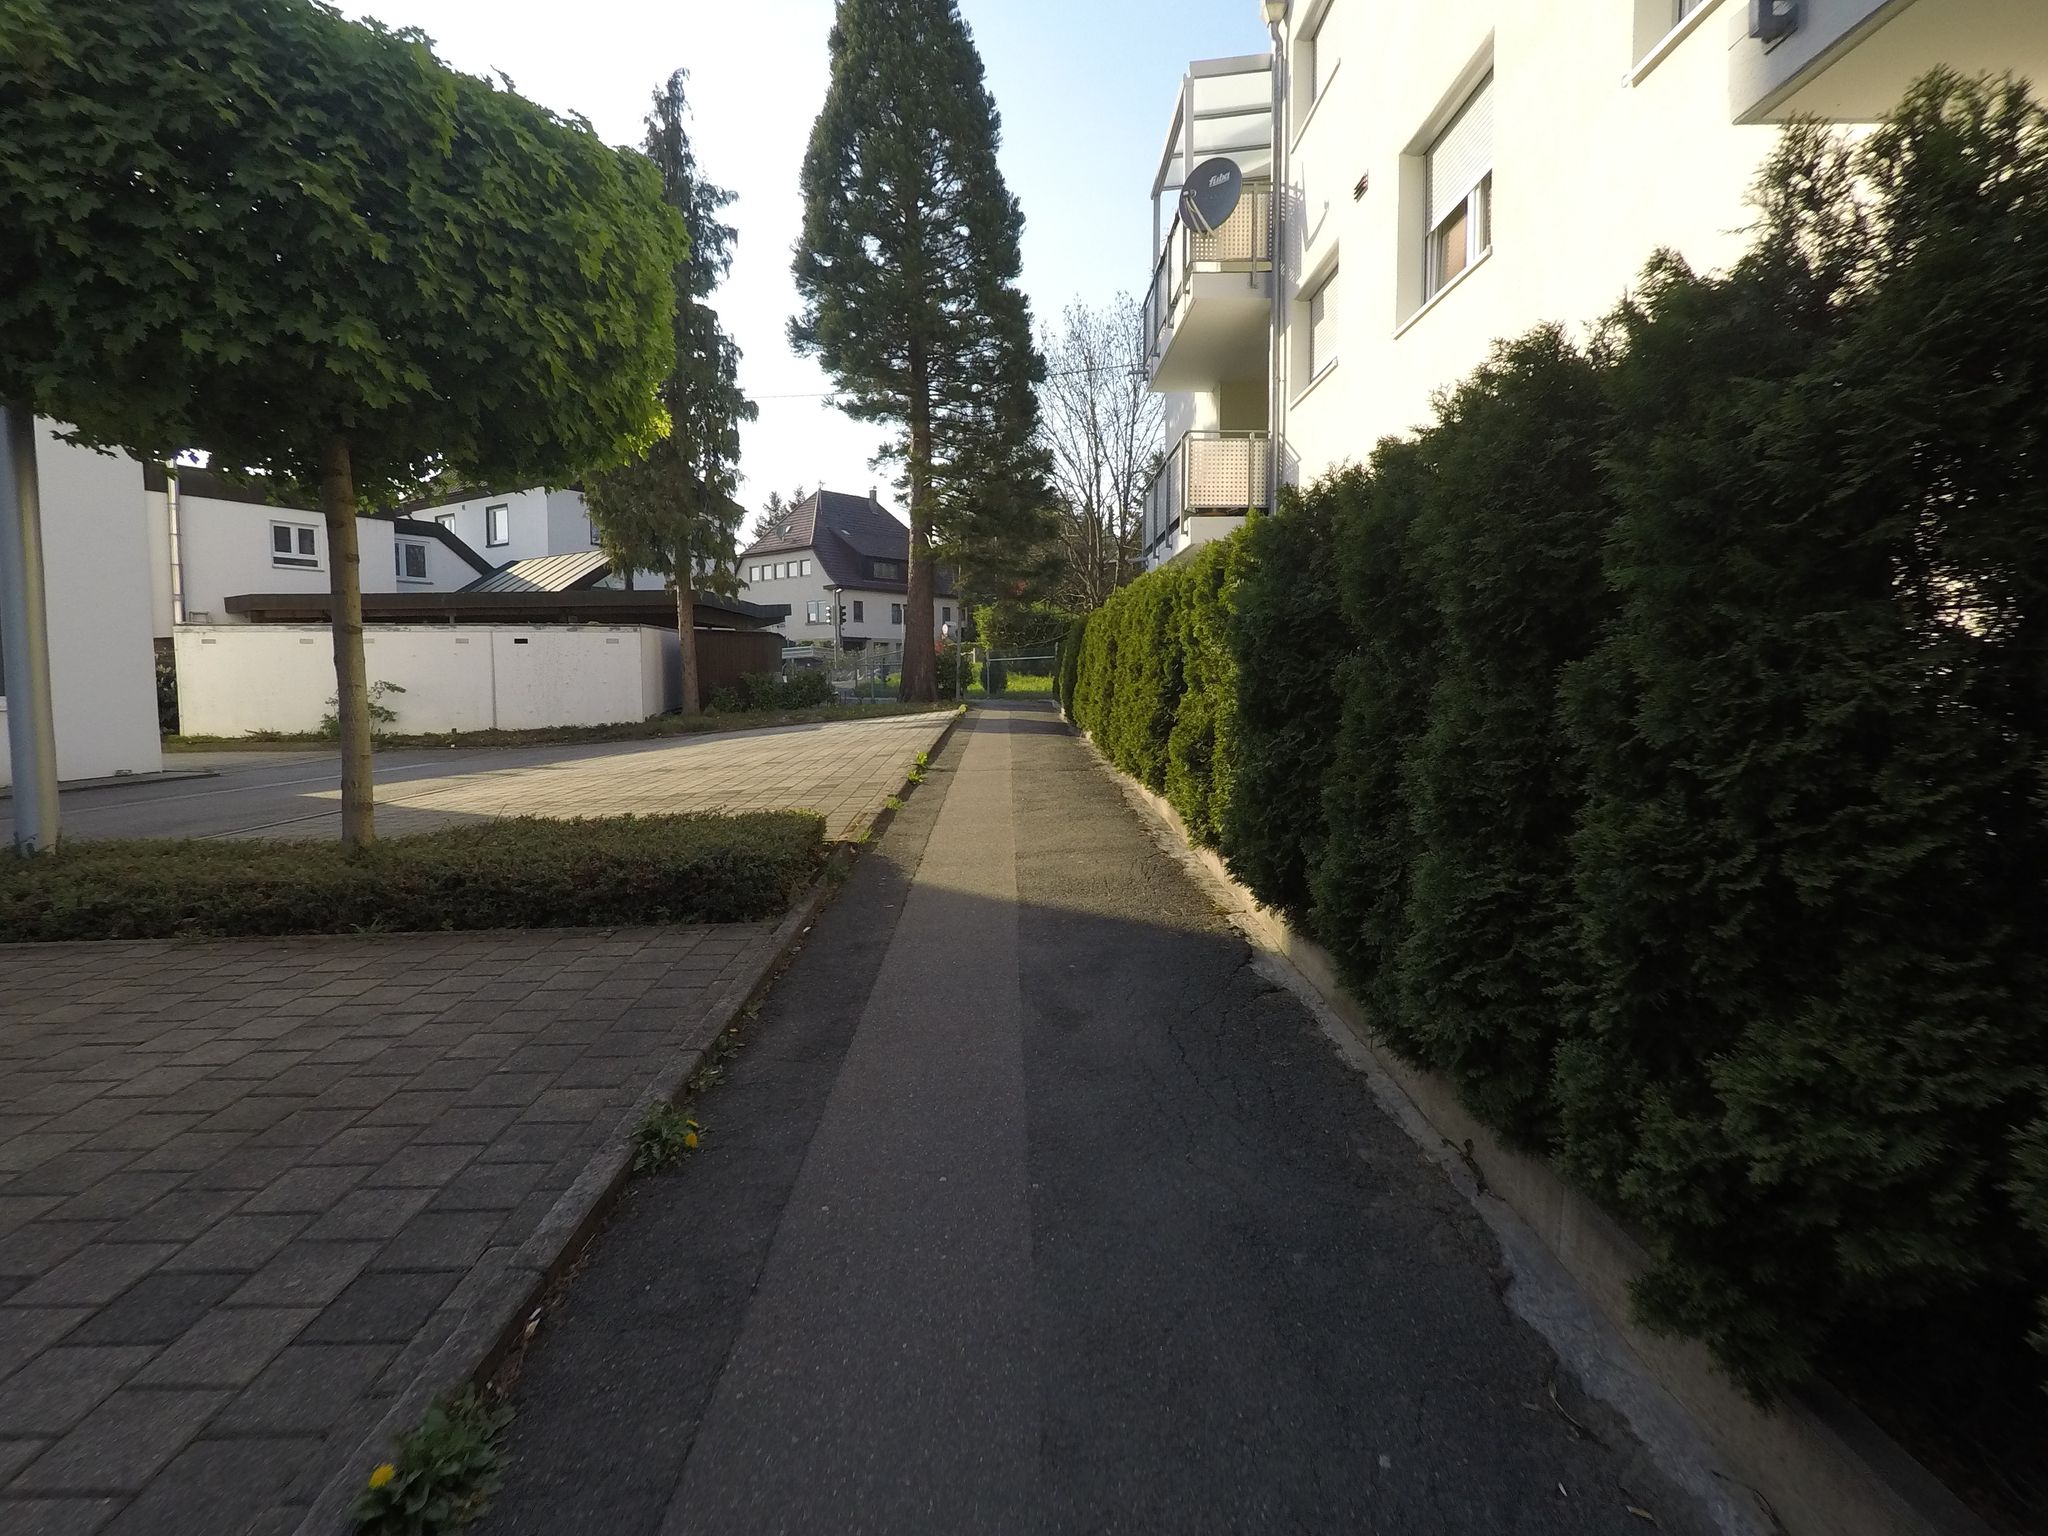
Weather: clear
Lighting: day
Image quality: good
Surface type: walking surface
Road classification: service, footway, path
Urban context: dense urban cluster
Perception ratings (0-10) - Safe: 7.93, Lively: 8.22, Beautiful: 9.27, Boring: 4.65, Depressing: 2.61, Wealthy: 7.89